Field crop: maize
Growth stage: 2
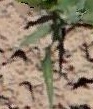
Species: maize